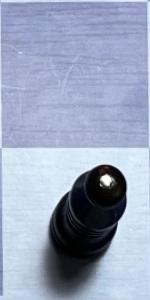
Label: Bishop_Black